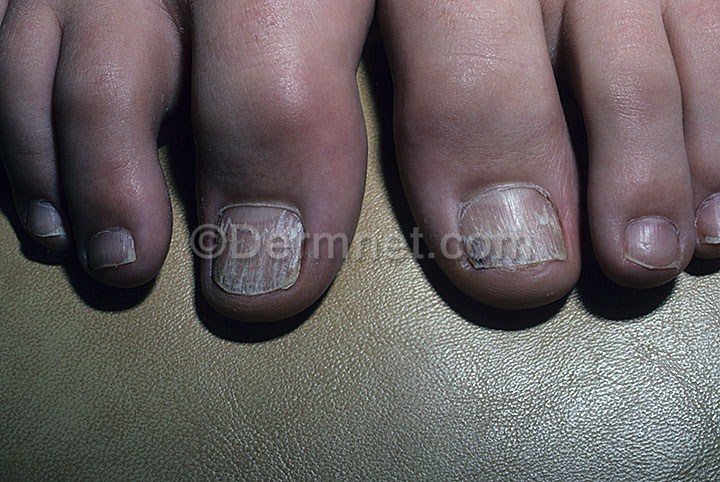
Disease: Nail Fungus and other Nail Disease